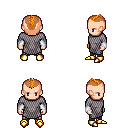
a pixel art fantasy rpg character, male body template, human, light skin, chain mail, teal pants, dark blonde short mohawk hairstyle, white cloth bracers, gold boots, four views (front, back, left, right), 2x2 character sprite sheet, small pixel art, hard edges, no anti-aliasing